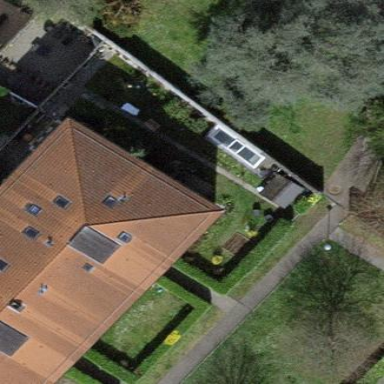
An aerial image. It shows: Garden enclosed by fence.